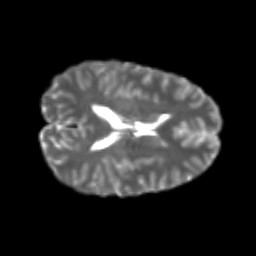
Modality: T2w
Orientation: axial
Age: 25
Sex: female
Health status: healthy
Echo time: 0.074 s